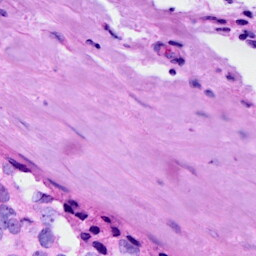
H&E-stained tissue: Breast